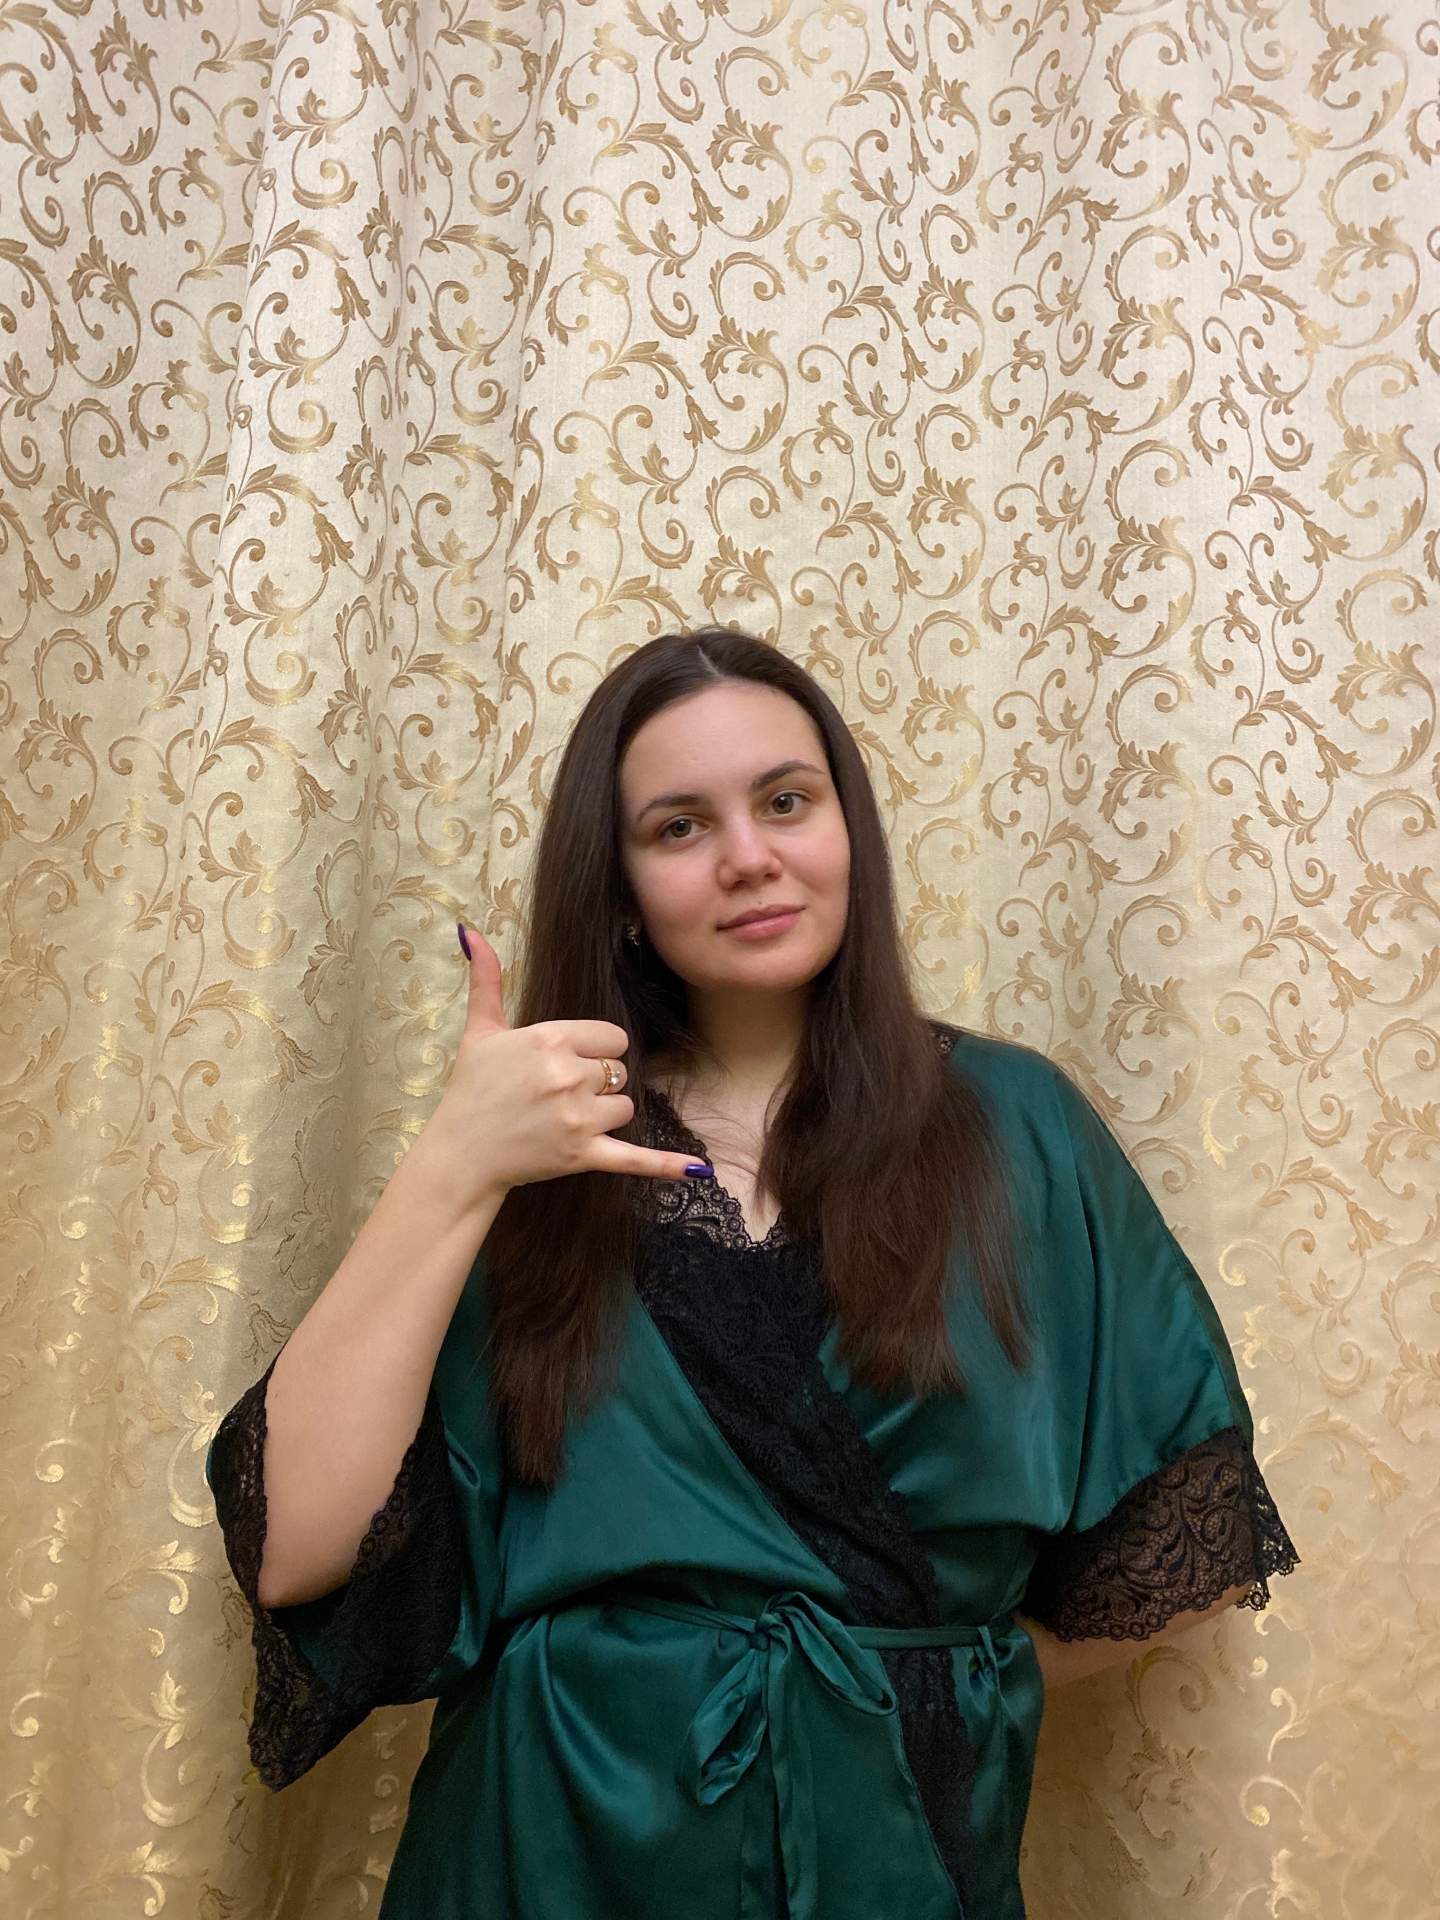
Label: clear